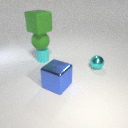
small cyan rubber cylinder below large green rubber cube